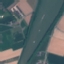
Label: River